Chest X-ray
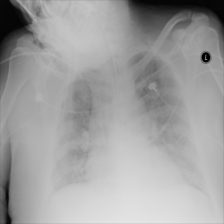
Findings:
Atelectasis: negative
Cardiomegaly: negative
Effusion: negative
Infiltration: positive
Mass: negative
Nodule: negative
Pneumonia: negative
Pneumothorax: negative
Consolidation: negative
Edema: negative
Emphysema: negative
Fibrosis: negative
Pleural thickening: negative
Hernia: negative